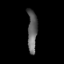
Tissue: prostate
Cell type: T cells
Senescence score: 0.3543
Nuclear area (px): 398
Mean DAPI intensity: 97.932